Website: bh-photo
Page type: gifting
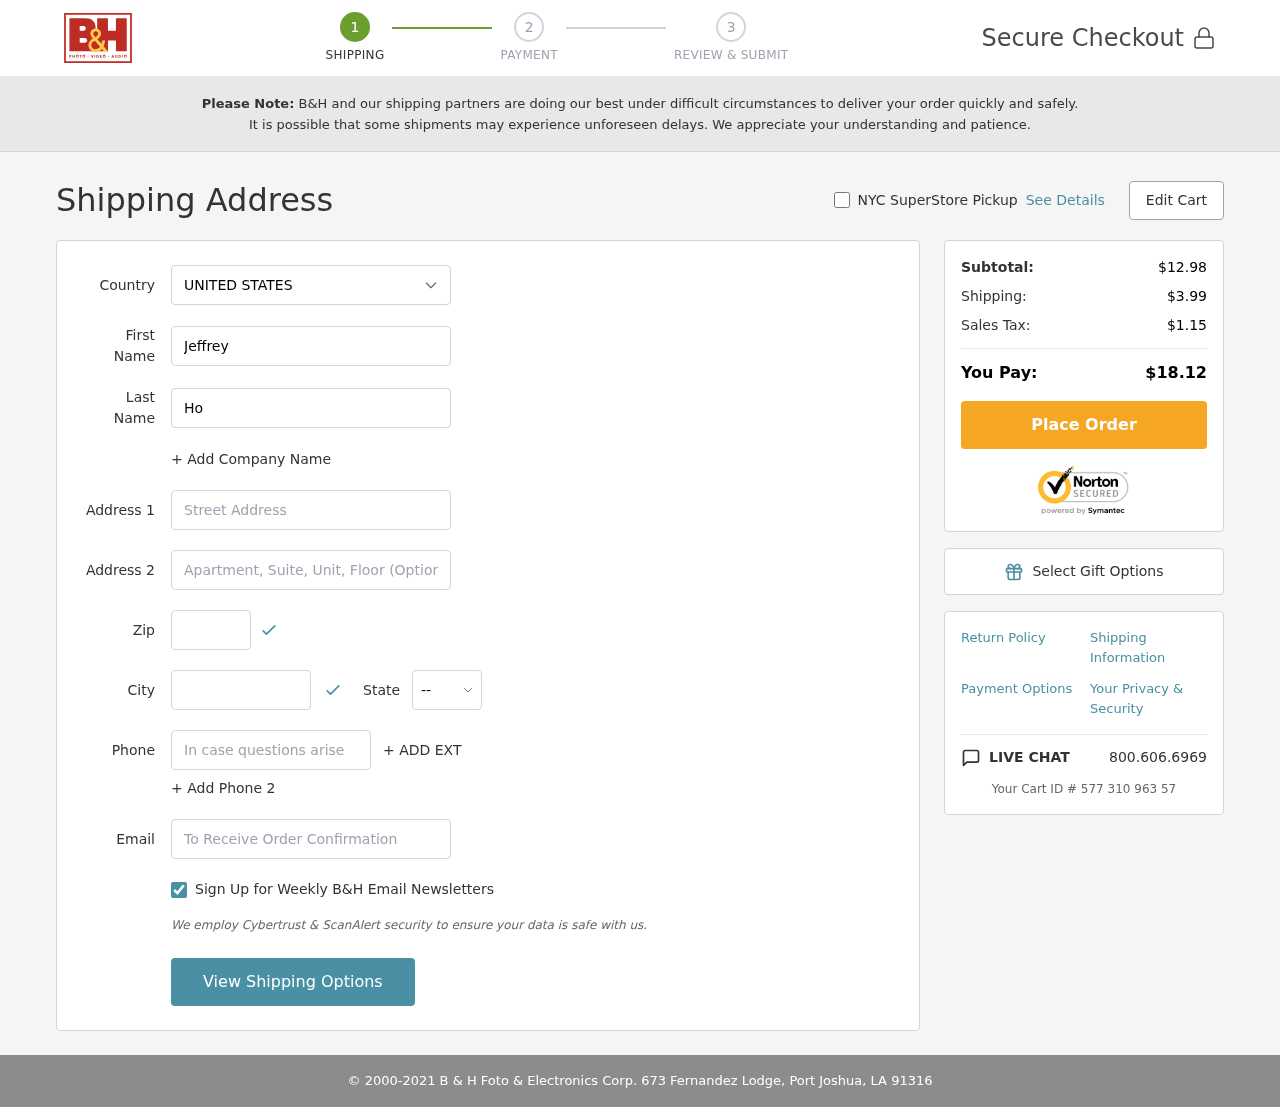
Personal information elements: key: PII_CITY
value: Port Joshua
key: PII_COUNTRY
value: United States
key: PII_EMAIL
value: jeffreyholloway@gmail.com
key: PII_FIRSTNAME
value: Jeffrey
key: PII_LASTNAME
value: Holloway
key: PII_PHONE
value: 4796687320
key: PII_POSTCODE
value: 91316
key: PII_STATE_ABBR
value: LA
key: PII_STREET
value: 673 Fernandez Lodge
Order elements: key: ORDER_SUBTOTAL
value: $12.98
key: ORDER_SHIPPING_COST
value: $3.99
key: ORDER_TAX
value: $1.15
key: ORDER_TOTAL
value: $18.12
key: ORDER_ID
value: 577 310 963 57